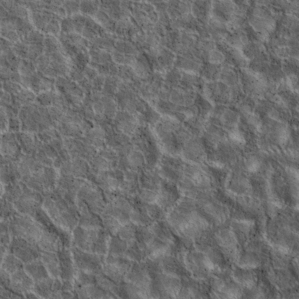
Label: non_frost